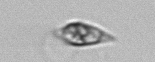
Label: Oxytoxum